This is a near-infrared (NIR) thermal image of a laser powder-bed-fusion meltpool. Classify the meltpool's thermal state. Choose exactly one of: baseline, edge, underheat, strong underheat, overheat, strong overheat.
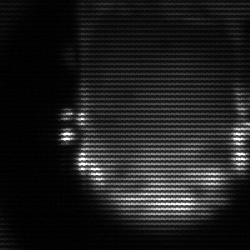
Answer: baseline